Question: You get 4 coordinates of points on a plain.
You need to connect them all with a line. The line must not cross itself.
What's your strategy?
See image
My first intuition was to organize the points as "Top left", "Top right", "Bottom left" and "Bottom right" and continue to connect them so that the top left goes to the bottom left, the bottom left to the bottom right, the bottom right to the top right, and the top right connects back to the top left.
This works in most cases, but not in all. Is there a better strategy?
Thank you all.
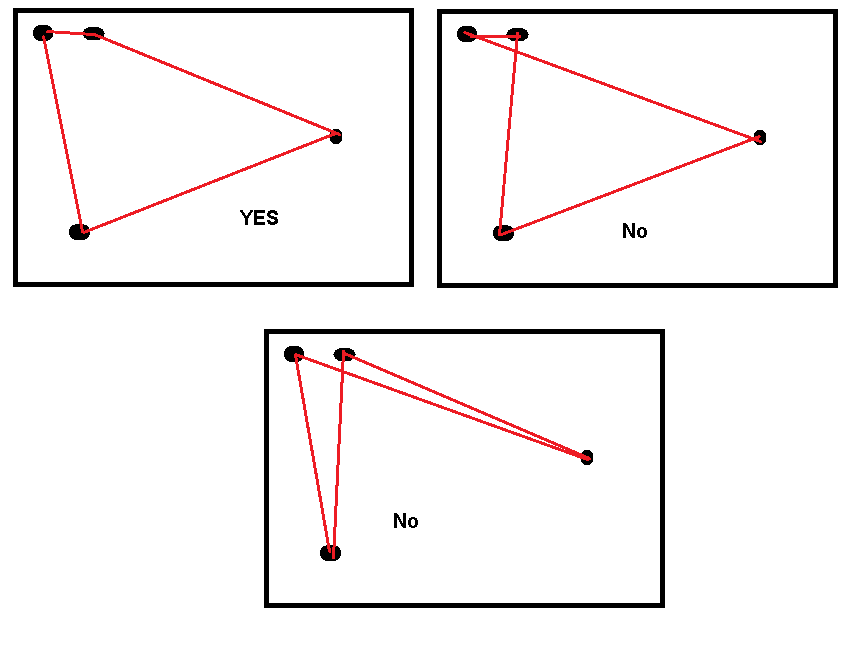
Answer: Take three points and form a clockwise triangle (compute the area as the cross product of two sides - if negative, swap two vertexes).
The take the fourth point and compute the areas of the triangles it forms with every (oriented) side of the former. When you find a negative area, insert the new vertex in this side and you are done.
It can turn out that you find no negative area, meaning that the fourth point is inside the triangle. You can insert it in any side.

'''
if Area(P0, P1, P2) < 0
Swap(P0, P1)
if Area(P0, P1, P3) < 0
Solution: P0-P3-P1-P2
else if Area(P1, P2, P3) < 0
Solution: P1-P3-P2-P0
else if Area(P2, P0, P3) < 0
Solution: P2-P3-P0-P1
else
Solution: P0-P1-P2-P3
'''
UPDATE
You can think of it using the so-called locus approach. Assume you have formed and oriented a triangle and wish to insert the fourth point. Selecting an edge where you would insert, you can sketch all places where insertion will not cause the
sides to cross.

Seeing the shape of the allowed region, you observe that it is the union of the half plane against the insertion side, and the original triangle.
The three lines of support of the triangle partition the plane in 7 regions. Inside any region, you have the choice between 1, 2 or 3 possibilities of insertion in a side (on the figure, we are in a region of type 1).
This apparently contrived approach shows you that you must compare the fourth point against the triangle sides (area test), and in the worst case you can't avoid comparing against the three of them.
The shape of the boundaries tell you what kind of equations you will need to use, and the number of regions hints you how many tests you will have to perform.